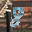
Label: 8